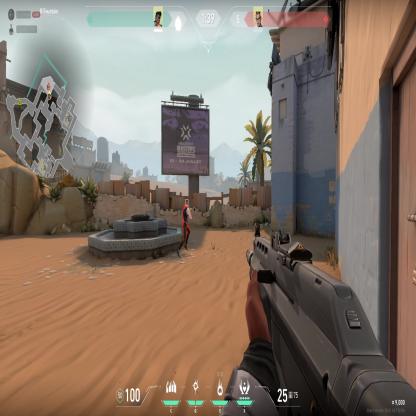
Label: enemy